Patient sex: M
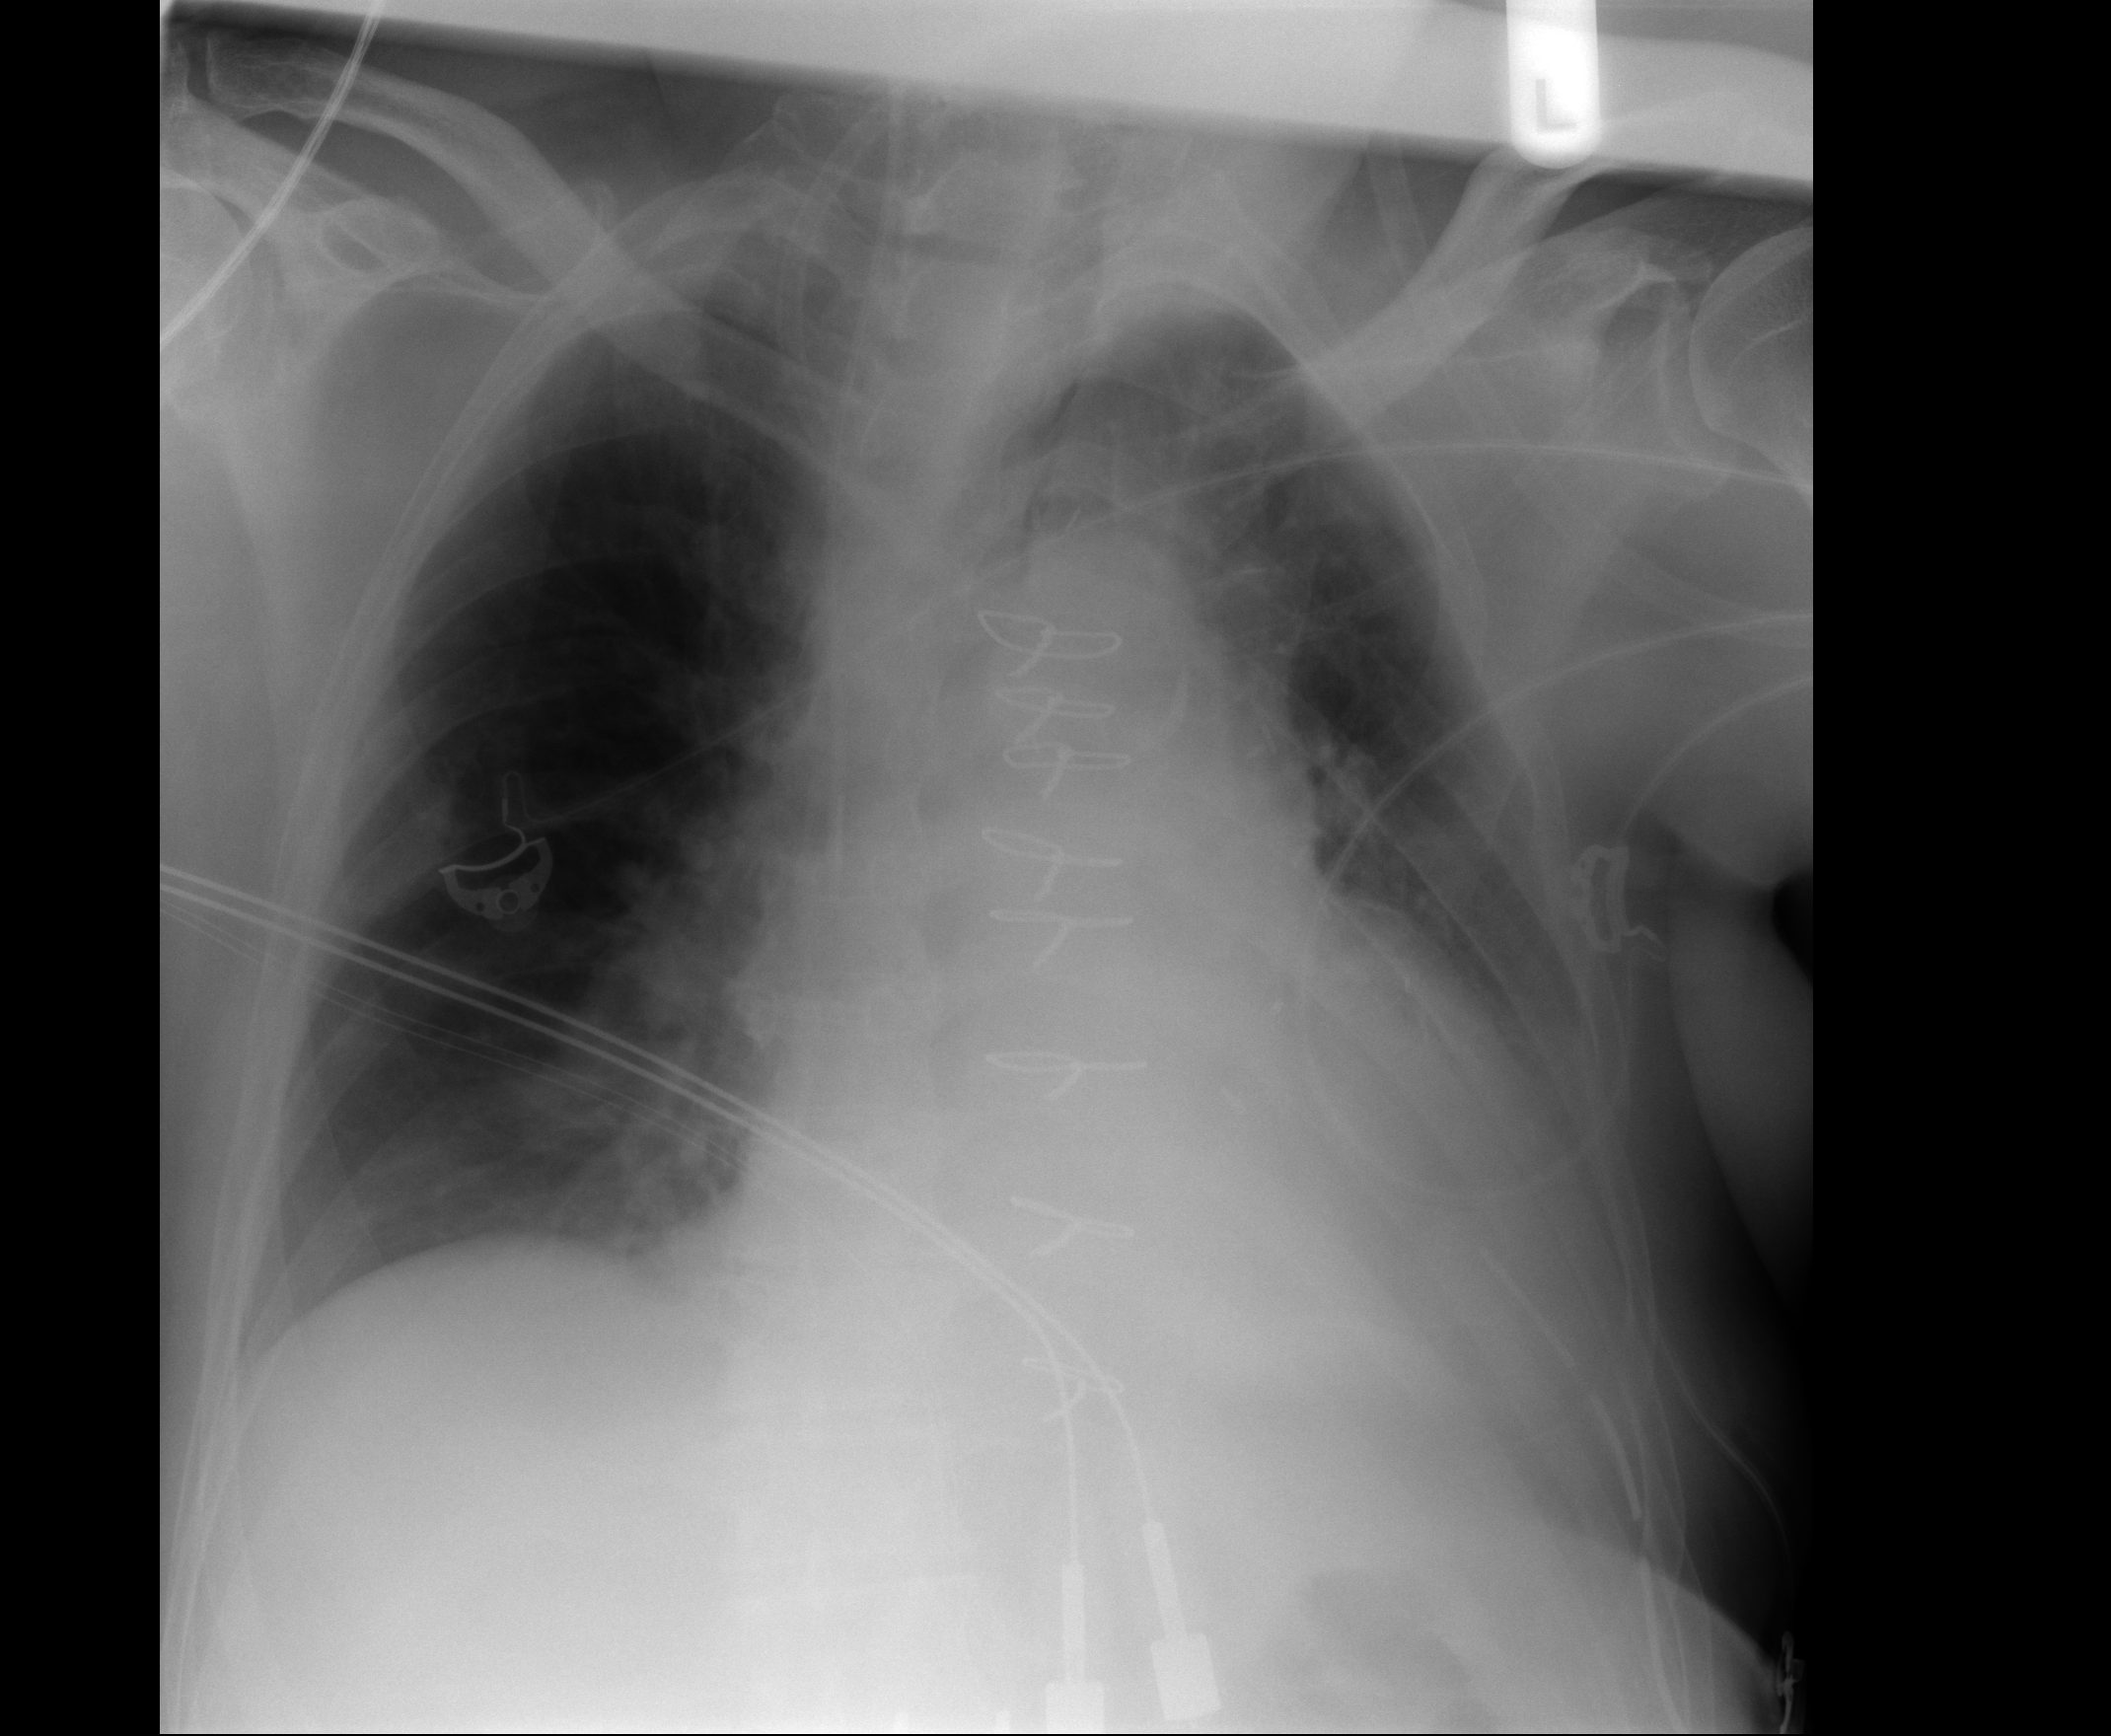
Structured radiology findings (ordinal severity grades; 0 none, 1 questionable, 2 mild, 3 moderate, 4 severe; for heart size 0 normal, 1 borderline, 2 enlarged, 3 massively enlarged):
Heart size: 2
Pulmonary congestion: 3
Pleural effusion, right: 0
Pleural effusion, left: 1
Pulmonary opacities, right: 0
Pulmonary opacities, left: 0
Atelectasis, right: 1
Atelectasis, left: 1